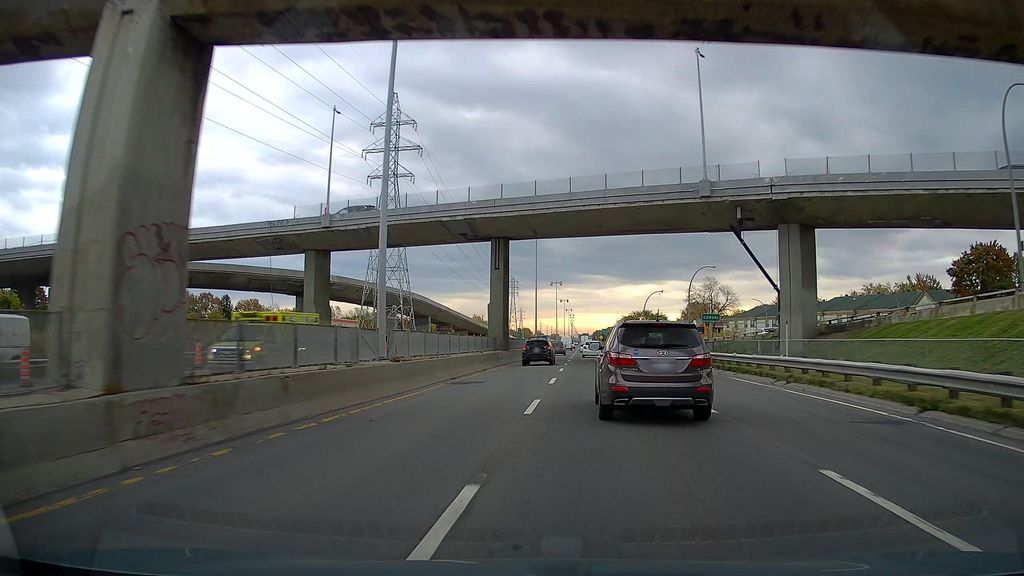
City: montreal